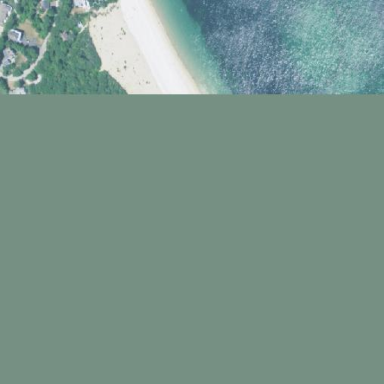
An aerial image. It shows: Beautiful beach with natural surroundings.